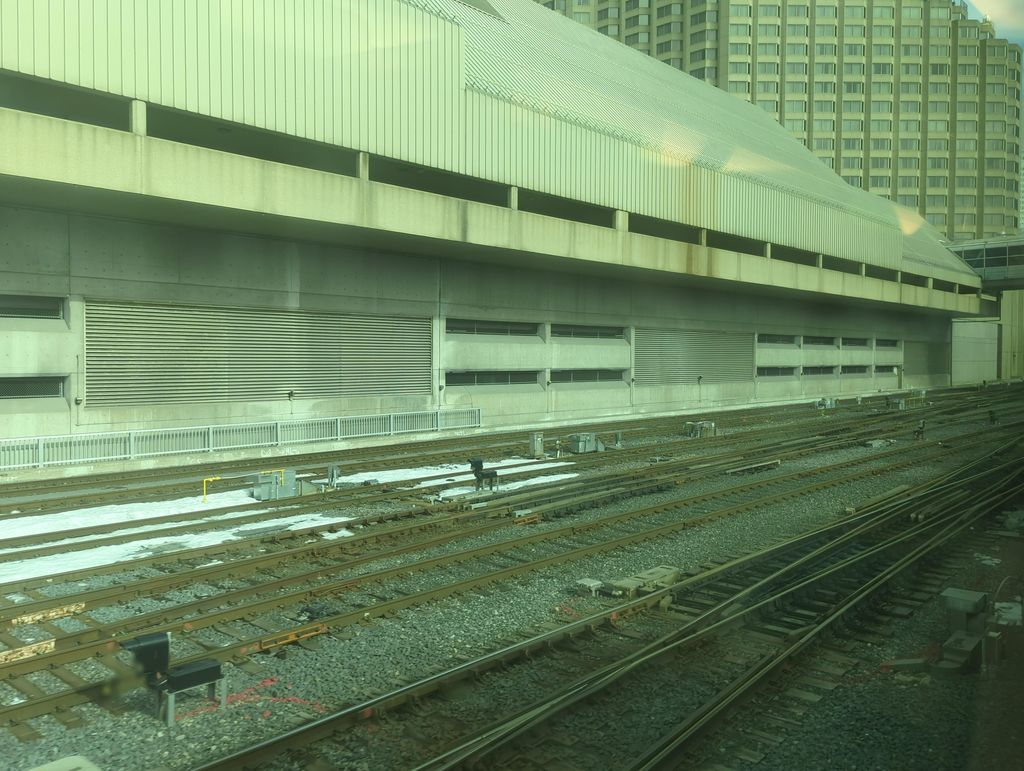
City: toronto